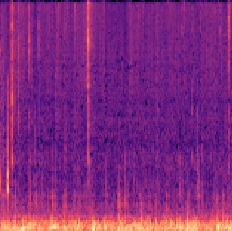
Sound class: Fire crackling